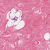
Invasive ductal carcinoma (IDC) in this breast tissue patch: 0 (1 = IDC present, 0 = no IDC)